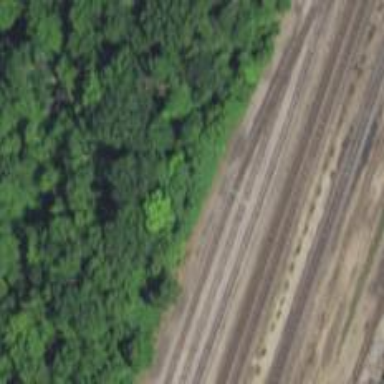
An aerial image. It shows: Railway siding for service.